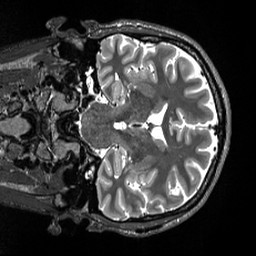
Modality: T2w
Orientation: coronal
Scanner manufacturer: siemens
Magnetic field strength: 3 T
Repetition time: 3.2 s
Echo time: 0.564 s